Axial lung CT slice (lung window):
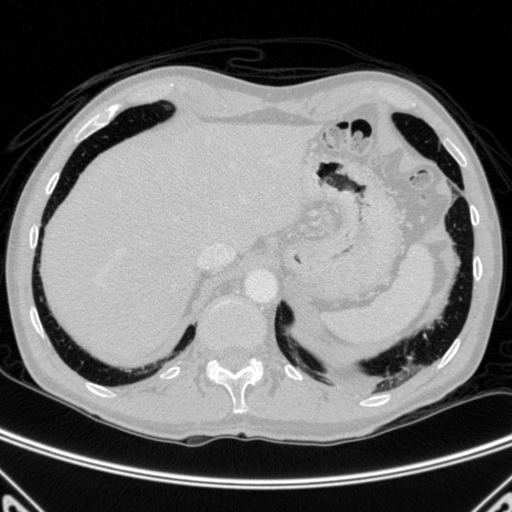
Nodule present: no